Question: I have created a small command line application that reads from a spreadsheet and pushes the data into our Dynamics CRM online setup. The actual import is the same as the data management -> data import (using ImportWithCreate.cs) in the Dynamics SDK samples, but I've modified the column mappings to suit our needs.
When I run the command line it reports that its succeeded (it parses, transforms and finally runs the import - as per the sample). Checking in CRM I can see that the data import has been created and run but its displayed as failed (annoyingly it has no message or reason for the failure that I can see).
It displays in CRM like this...

Looking at that graphic I can deduce that the import file has been used (I have a test file with 10 rows and the import reports 10 records in total). Confusingly it says none of the records were Successful, Partially successful or Failures?!
If I attempt to import the same test data file using the same map manually then it works.
Has anyone any pointers on how I can debug this and find out why this isn't working via code?
As requested here's some code snippets. The import is essentially the data management sample out of the Dynamics SDK with the following modifications.
I replaced the samples mapping's examples with the following
'''
// Mapping - Quote Name (text).
ColumnMapping colMappingQuoteName = new ColumnMapping()
{
SourceAttributeName = "Name",
SourceEntityName = "PTBQuote",
TargetAttributeName = "name",
TargetEntityName = Quote.EntityLogicalName,
ImportMapId = new EntityReference(ImportMap.EntityLogicalName, importMapId),
ProcessCode = new OptionSetValue((int)ColumnMappingProcessCode.Process)
};
Guid colMappingIdQuoteName = _serviceProxy.Create(colMappingQuoteName);
// Mapping - Potential Customer (lookup).
ColumnMapping colMappingPotentialCustomer = new ColumnMapping()
{
SourceAttributeName = "PotentialCustomer",
SourceEntityName = "PTBQuote",
TargetAttributeName = "customerid",
TargetEntityName = Quote.EntityLogicalName,
ImportMapId = new EntityReference(ImportMap.EntityLogicalName, importMapId),
ProcessCode = new OptionSetValue((int)ColumnMappingProcessCode.Process)
};
Guid colMappingIdPotentialCustomer = _serviceProxy.Create(colMappingPotentialCustomer);
LookUpMapping parentLookupMappingPotentialCustomer = new LookUpMapping()
{
ColumnMappingId = new EntityReference(ColumnMapping.EntityLogicalName, colMappingIdPotentialCustomer),
ProcessCode = new OptionSetValue((int)LookUpMappingProcessCode.Process),
LookUpEntityName = Account.EntityLogicalName,
LookUpAttributeName = "name",
LookUpSourceCode = new OptionSetValue((int)LookUpMappingLookUpSourceCode.System)
};
Guid parentLookupMappingId = _serviceProxy.Create(parentLookupMappingPotentialCustomer);
// Mapping - PriceList (lookup).
ColumnMapping colMappingPriceList = new ColumnMapping()
{
SourceAttributeName = "PriceList",
SourceEntityName = "PTBQuote",
TargetAttributeName = "pricelevelid",
TargetEntityName = Quote.EntityLogicalName,
ImportMapId = new EntityReference(ImportMap.EntityLogicalName, importMapId),
ProcessCode = new OptionSetValue((int)ColumnMappingProcessCode.Process)
};
Guid colMappingIdPriceList = _serviceProxy.Create(colMappingPriceList);
LookUpMapping parentLookupMappingPriceList = new LookUpMapping()
{
ColumnMappingId = new EntityReference(ColumnMapping.EntityLogicalName, colMappingIdPriceList),
ProcessCode = new OptionSetValue((int)LookUpMappingProcessCode.Process),
LookUpEntityName = PriceLevel.EntityLogicalName,
LookUpAttributeName = "name",
LookUpSourceCode = new OptionSetValue((int)LookUpMappingLookUpSourceCode.System)
};
Guid parentLookupMappingIdPriceList = _serviceProxy.Create(parentLookupMappingPriceList);
// Mapping - Currency (lookup).
ColumnMapping colMappingCurrency = new ColumnMapping()
{
SourceAttributeName = "Currency",
SourceEntityName = "PTBQuote",
TargetAttributeName = "transactioncurrencyid",
TargetEntityName = Quote.EntityLogicalName,
ImportMapId = new EntityReference(ImportMap.EntityLogicalName, importMapId),
ProcessCode = new OptionSetValue((int)ColumnMappingProcessCode.Process)
};
Guid colMappingIdCurrency = _serviceProxy.Create(colMappingCurrency);
LookUpMapping parentLookupMappingCurrency = new LookUpMapping()
{
ColumnMappingId = new EntityReference(ColumnMapping.EntityLogicalName, colMappingIdCurrency),
ProcessCode = new OptionSetValue((int)LookUpMappingProcessCode.Process),
LookUpEntityName = TransactionCurrency.EntityLogicalName,
LookUpAttributeName = "currencyname",
LookUpSourceCode = new OptionSetValue((int)LookUpMappingLookUpSourceCode.System)
};
Guid parentLookupMappingIdCurrency = _serviceProxy.Create(parentLookupMappingCurrency);
// Mapping - Effective From (text).
ColumnMapping colMappingEffectiveFrom = new ColumnMapping()
{
SourceAttributeName = "EffectiveFrom",
SourceEntityName = "PTBQuote",
TargetAttributeName = "effectivefrom",
TargetEntityName = Quote.EntityLogicalName,
ImportMapId = new EntityReference(ImportMap.EntityLogicalName, importMapId),
ProcessCode = new OptionSetValue((int)ColumnMappingProcessCode.Process)
};
Guid colMappingIdEffectiveFrom = _serviceProxy.Create(colMappingEffectiveFrom);
// Mapping - Effective To (text).
ColumnMapping colMappingEffectiveTo = new ColumnMapping()
{
SourceAttributeName = "EffectiveTo",
SourceEntityName = "PTBQuote",
TargetAttributeName = "effectiveto",
TargetEntityName = Quote.EntityLogicalName,
ImportMapId = new EntityReference(ImportMap.EntityLogicalName, importMapId),
ProcessCode = new OptionSetValue((int)ColumnMappingProcessCode.Process)
};
Guid colMappingIdEffectiveTo = _serviceProxy.Create(colMappingEffectiveTo);
// Mapping - Owner (lookup).
ColumnMapping colMappingOwner = new ColumnMapping()
{
SourceAttributeName = "Owner",
SourceEntityName = "PTBQuote",
TargetAttributeName = "ownerid",
TargetEntityName = Quote.EntityLogicalName,
ImportMapId = new EntityReference(ImportMap.EntityLogicalName, importMapId),
ProcessCode = new OptionSetValue((int)ColumnMappingProcessCode.Process)
};
Guid colMappingIdOwner = _serviceProxy.Create(colMappingOwner);
LookUpMapping parentLookupMappingOwner = new LookUpMapping()
{
ColumnMappingId = new EntityReference(ColumnMapping.EntityLogicalName, colMappingIdOwner),
ProcessCode = new OptionSetValue((int)LookUpMappingProcessCode.Process),
LookUpEntityName = SystemUser.EntityLogicalName,
LookUpAttributeName = "fullname",
LookUpSourceCode = new OptionSetValue((int)LookUpMappingLookUpSourceCode.System)
};
Guid parentLookupMappingIdOwner = _serviceProxy.Create(parentLookupMappingOwner);
// Mapping - Status (picklist).
ColumnMapping colMappingStatus = new ColumnMapping()
{
SourceAttributeName = "Status",
SourceEntityName = "PTBQuote",
TargetAttributeName = "statecode",
TargetEntityName = Quote.EntityLogicalName,
ImportMapId = new EntityReference(ImportMap.EntityLogicalName, importMapId),
ProcessCode = new OptionSetValue((int)ColumnMappingProcessCode.Process)
};
Guid colMappingIdStatus = _serviceProxy.Create(colMappingStatus);
// Picklist values - any changes will need to be confirmed against Dynamics CRM (TargetValue being the tricky bit to get right)
PickListMapping pickListMappingStatus0 = new PickListMapping()
{
SourceValue = "Draft",
TargetValue = 0,
ColumnMappingId = new EntityReference(ColumnMapping.EntityLogicalName, colMappingIdStatus),
ProcessCode = new OptionSetValue((int)PickListMappingProcessCode.Process)
};
Guid picklistMappingIdStatus0 = _serviceProxy.Create(pickListMappingStatus0);
'''
then I updated the Import file creation to the following ( is just a var holding the full path to the csv file that I'm importing)
'''
importFile = new ImportFile()
{
Content = BulkImportHelper.ReadCsvFile(path),
Name = "Automated quote import",
IsFirstRowHeader = true,
ImportMapId = new EntityReference(ImportMap.EntityLogicalName, importMapId),
UseSystemMap = false,
Source = path,
SourceEntityName = "PTBQuote",
TargetEntityName = Quote.EntityLogicalName,
ImportId = new EntityReference(Import.EntityLogicalName, importId),
EnableDuplicateDetection = false,
FieldDelimiterCode =
new OptionSetValue((int)ImportFileFieldDelimiterCode.Comma),
DataDelimiterCode =
new OptionSetValue((int)ImportFileDataDelimiterCode.DoubleQuote),
ProcessCode =
new OptionSetValue((int)ImportFileProcessCode.Process)
};
'''
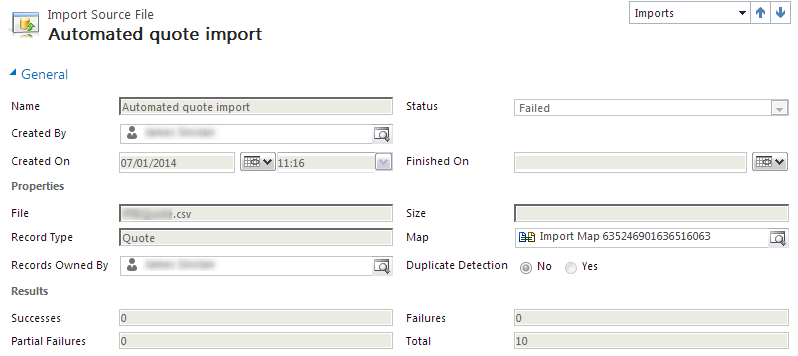
Answer: Navigate to Settings > System Jobs. This way you can check the status and any error message for the individual import job pieces: Parse, Transform, Import. You may have to filter the grid or do an advanced find on the system job type in order to find the records you need.